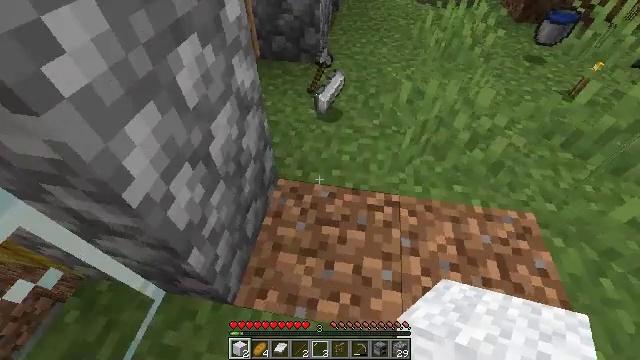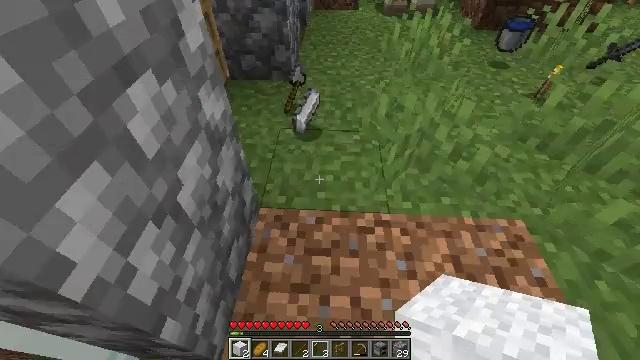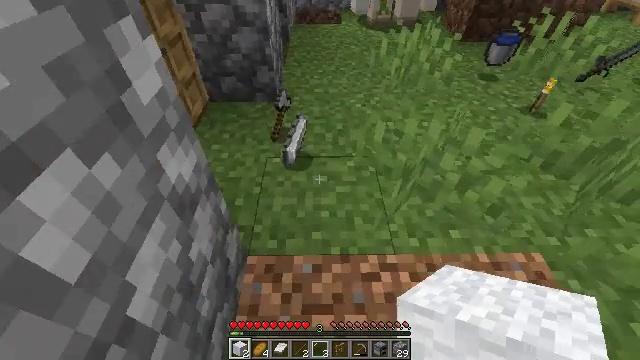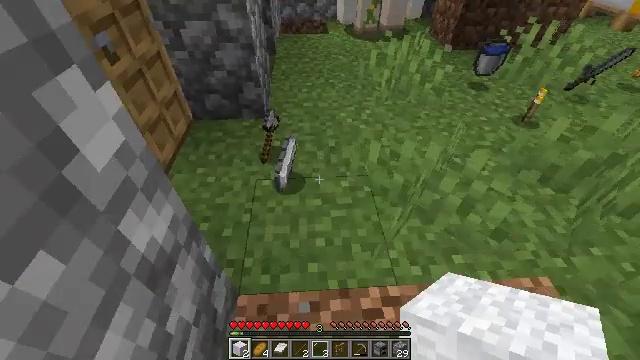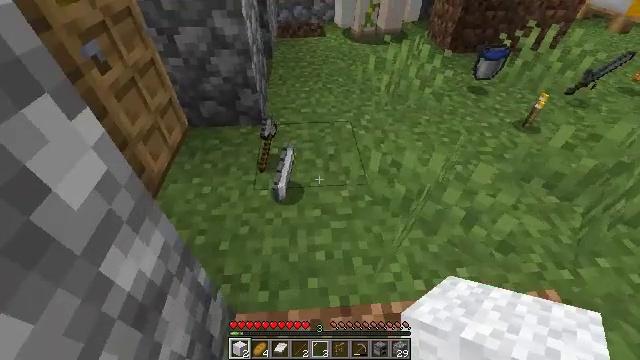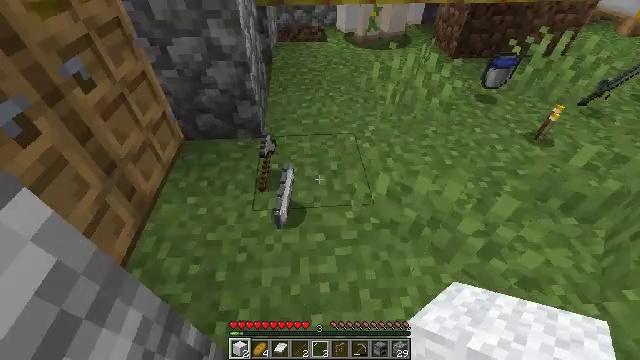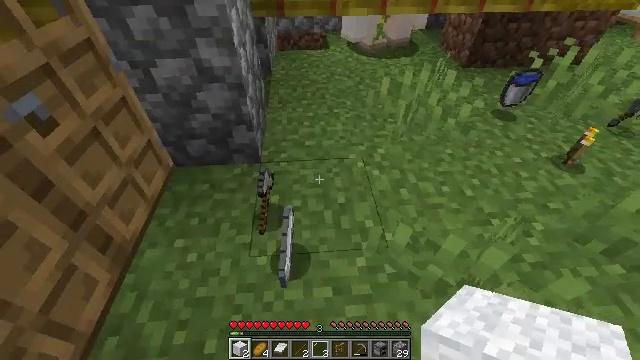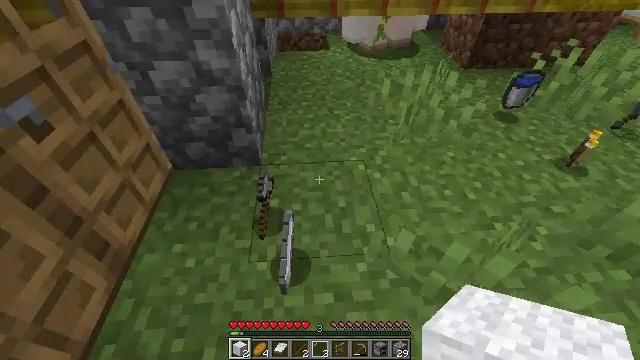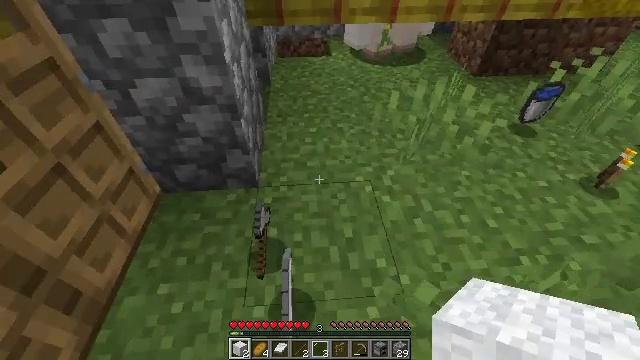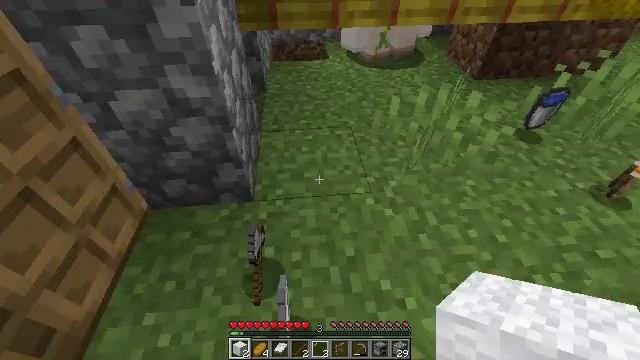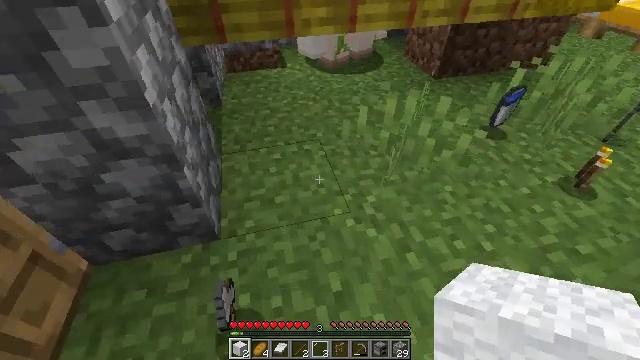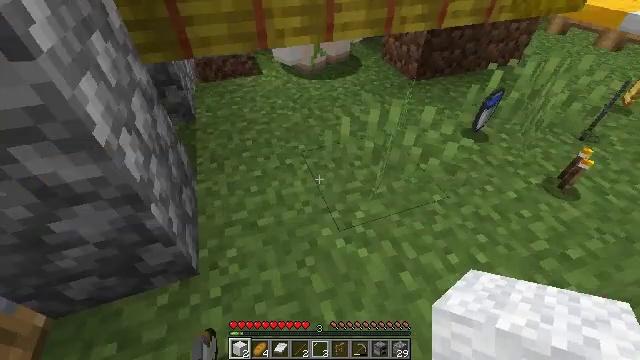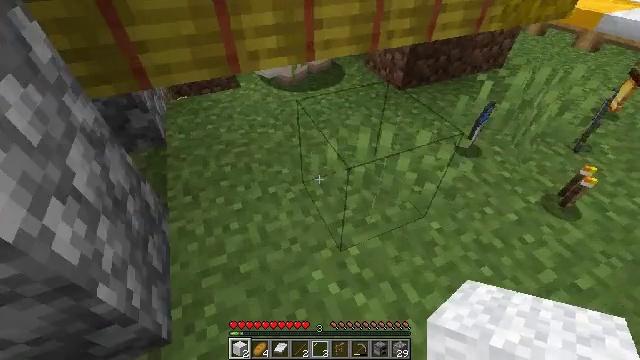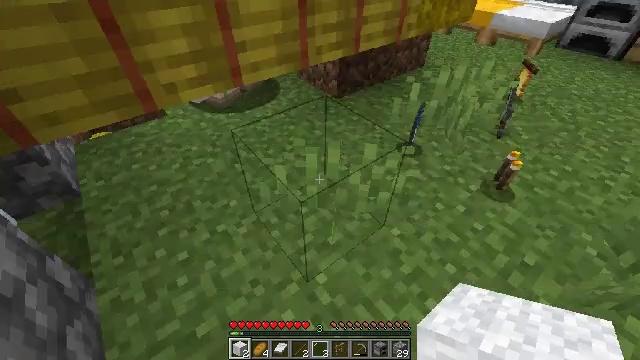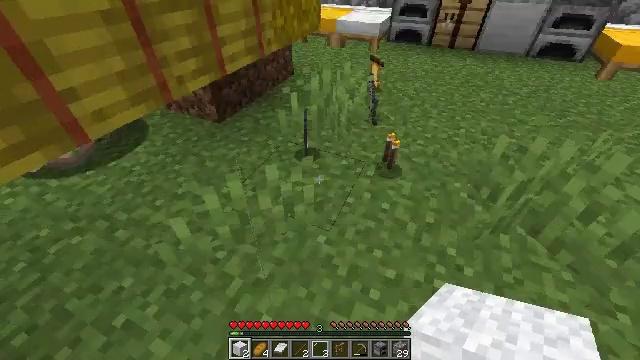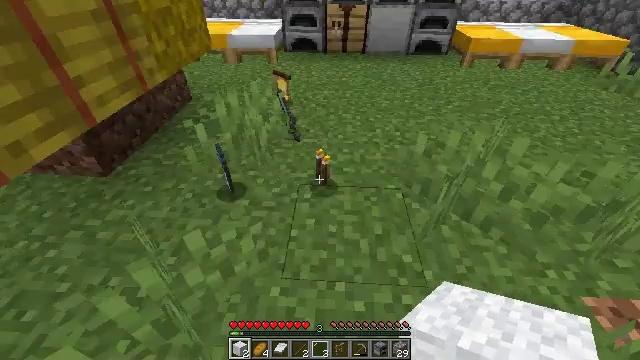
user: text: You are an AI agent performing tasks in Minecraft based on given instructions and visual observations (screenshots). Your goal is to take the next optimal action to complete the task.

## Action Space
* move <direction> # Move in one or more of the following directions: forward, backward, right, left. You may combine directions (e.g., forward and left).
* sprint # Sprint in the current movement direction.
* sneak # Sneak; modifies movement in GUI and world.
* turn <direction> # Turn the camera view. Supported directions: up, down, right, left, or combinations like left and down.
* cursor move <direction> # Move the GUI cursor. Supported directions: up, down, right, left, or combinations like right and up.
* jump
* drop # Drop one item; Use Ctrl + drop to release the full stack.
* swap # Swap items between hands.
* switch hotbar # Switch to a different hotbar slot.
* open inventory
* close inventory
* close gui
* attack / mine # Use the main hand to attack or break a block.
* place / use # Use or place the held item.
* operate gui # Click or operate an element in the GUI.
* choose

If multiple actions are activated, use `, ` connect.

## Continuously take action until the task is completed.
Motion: motion action
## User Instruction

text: Mine dirt from the ground.
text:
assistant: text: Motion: move forward, turn right and up
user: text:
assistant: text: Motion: move forward, turn right and up
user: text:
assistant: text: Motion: move forward, turn right and up
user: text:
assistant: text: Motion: move forward
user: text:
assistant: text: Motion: move forward
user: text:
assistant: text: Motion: move forward
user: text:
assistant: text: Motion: move forward
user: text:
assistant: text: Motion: move forward
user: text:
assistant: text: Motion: move forward
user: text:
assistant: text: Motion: move forward, turn right
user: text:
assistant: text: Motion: move forward, turn right
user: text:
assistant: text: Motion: move forward, turn right
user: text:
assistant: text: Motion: move forward, turn right and up
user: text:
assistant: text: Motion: move forward, turn right and up
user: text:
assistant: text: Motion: move forward, turn right and up
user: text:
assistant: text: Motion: move forward, turn right and up
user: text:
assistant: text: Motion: move forward, turn right and up
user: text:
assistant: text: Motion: move forward, turn right and up
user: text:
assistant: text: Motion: move forward
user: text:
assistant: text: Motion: move forward
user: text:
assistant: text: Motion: move forward, turn left
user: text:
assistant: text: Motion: move forward, turn left and down
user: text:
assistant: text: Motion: move forward, turn left and down
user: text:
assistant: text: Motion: move forward, turn left and down
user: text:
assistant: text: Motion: move forward
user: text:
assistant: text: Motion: move forward
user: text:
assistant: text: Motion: move forward, turn right
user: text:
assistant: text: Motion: move forward, turn right
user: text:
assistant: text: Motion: move forward, turn right
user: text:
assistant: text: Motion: move forward, turn right